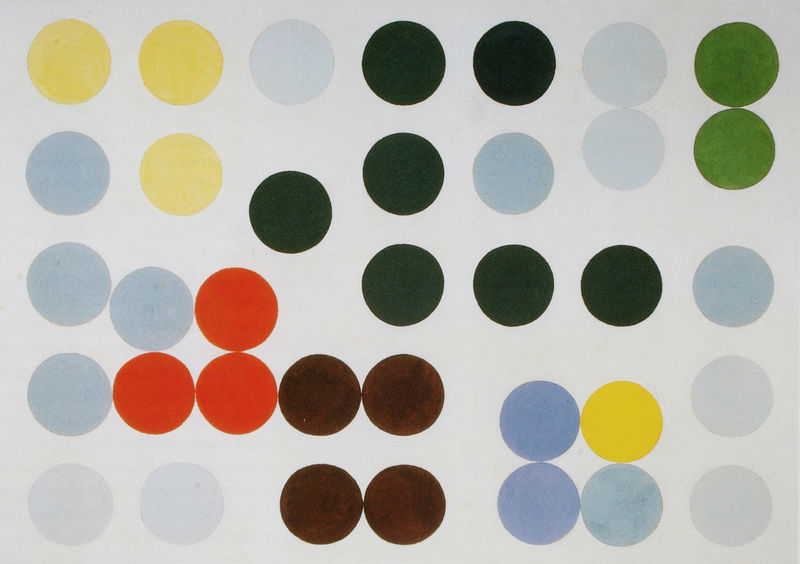
Titel: Komposition mit Kreisen
Künstler: Sophie Taeuber-Arp
Standort: Remagen-Rolandseck
Institution: Stiftung Hans Arp und Sophie Taeuber-Arp e.V., Arp-Museum
Schlagwörter: blau, dunkel, weiß, gelb, grün, ocker, braun, bunt, grau, hell, rot, muster, drei, kreis, rund, hellblau, klar, zwei, abstrakt, farben, dunkelgrün, farbe, formen, gruppen, foto, punkte, spiel, vier, tusche, eckig, rechteck, form, punkt, kreise, tupfen, reihe, tupfer, reihen, struktur, dicht, geometrie, raster, anordnung, farbfeld, dots, farbprobe, kuller, nah ferne, pastillen, zwischneräume